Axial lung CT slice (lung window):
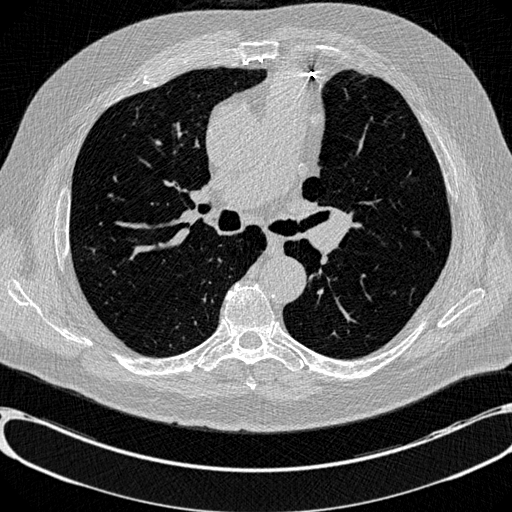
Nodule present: no